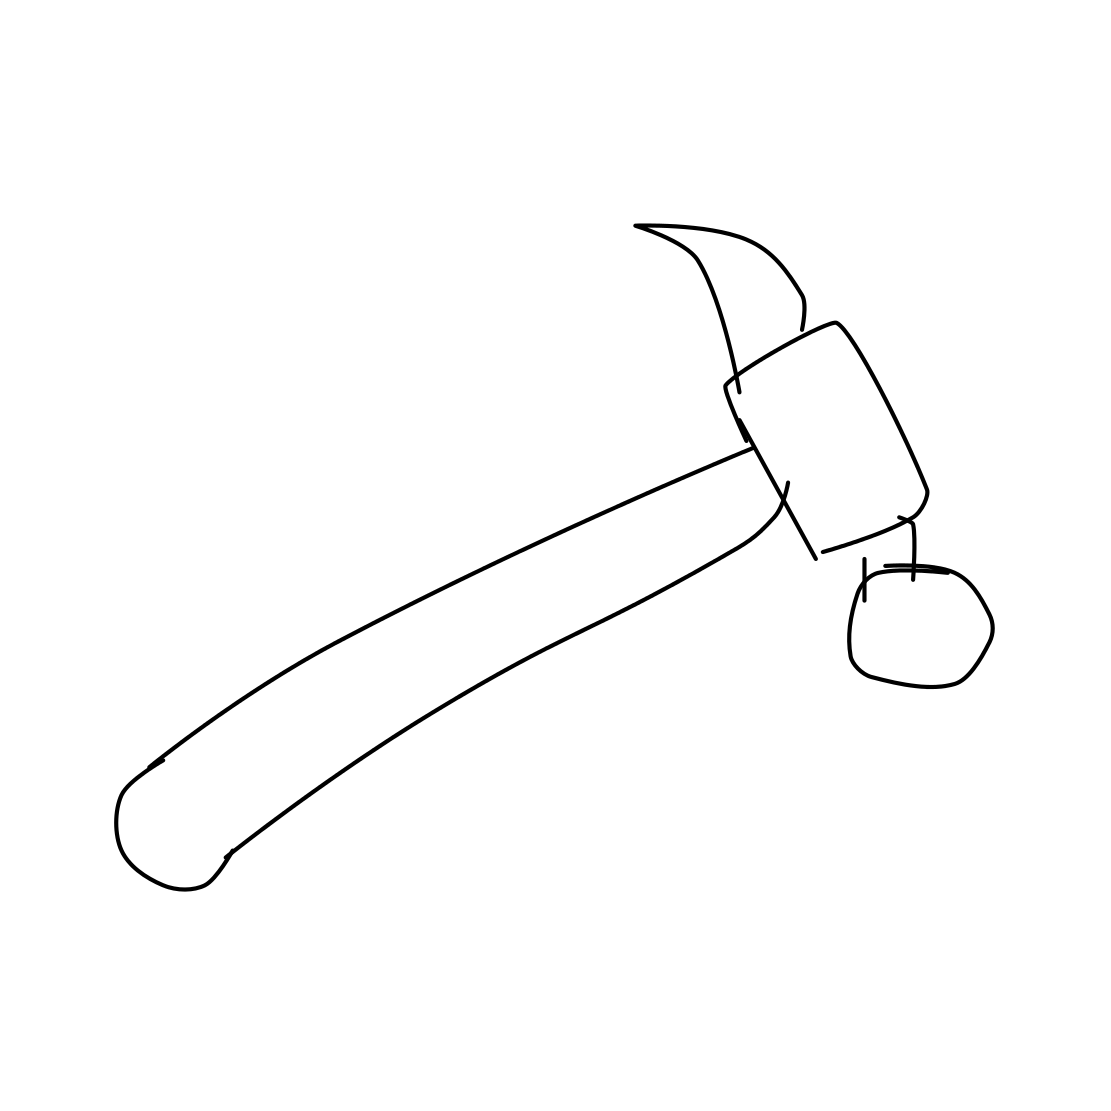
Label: hammer